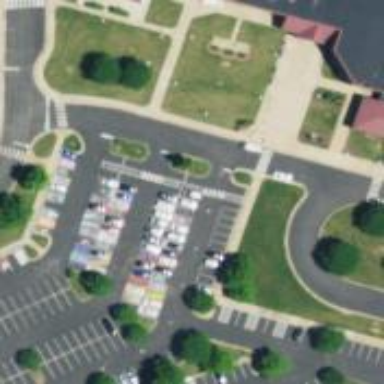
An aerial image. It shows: Parking space.